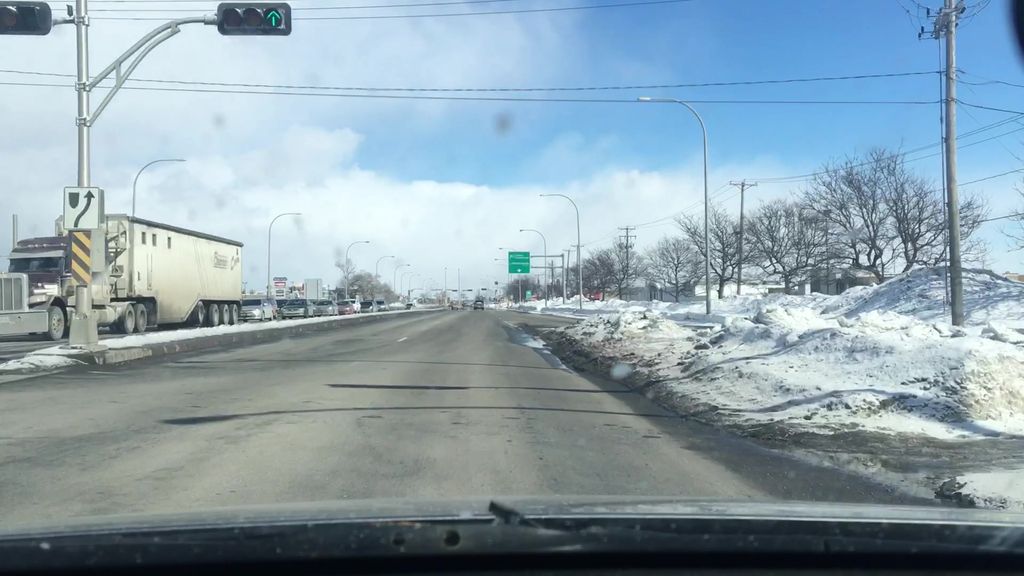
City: ottawa-gatineau